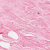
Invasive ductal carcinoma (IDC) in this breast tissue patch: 0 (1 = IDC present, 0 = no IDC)